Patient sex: M
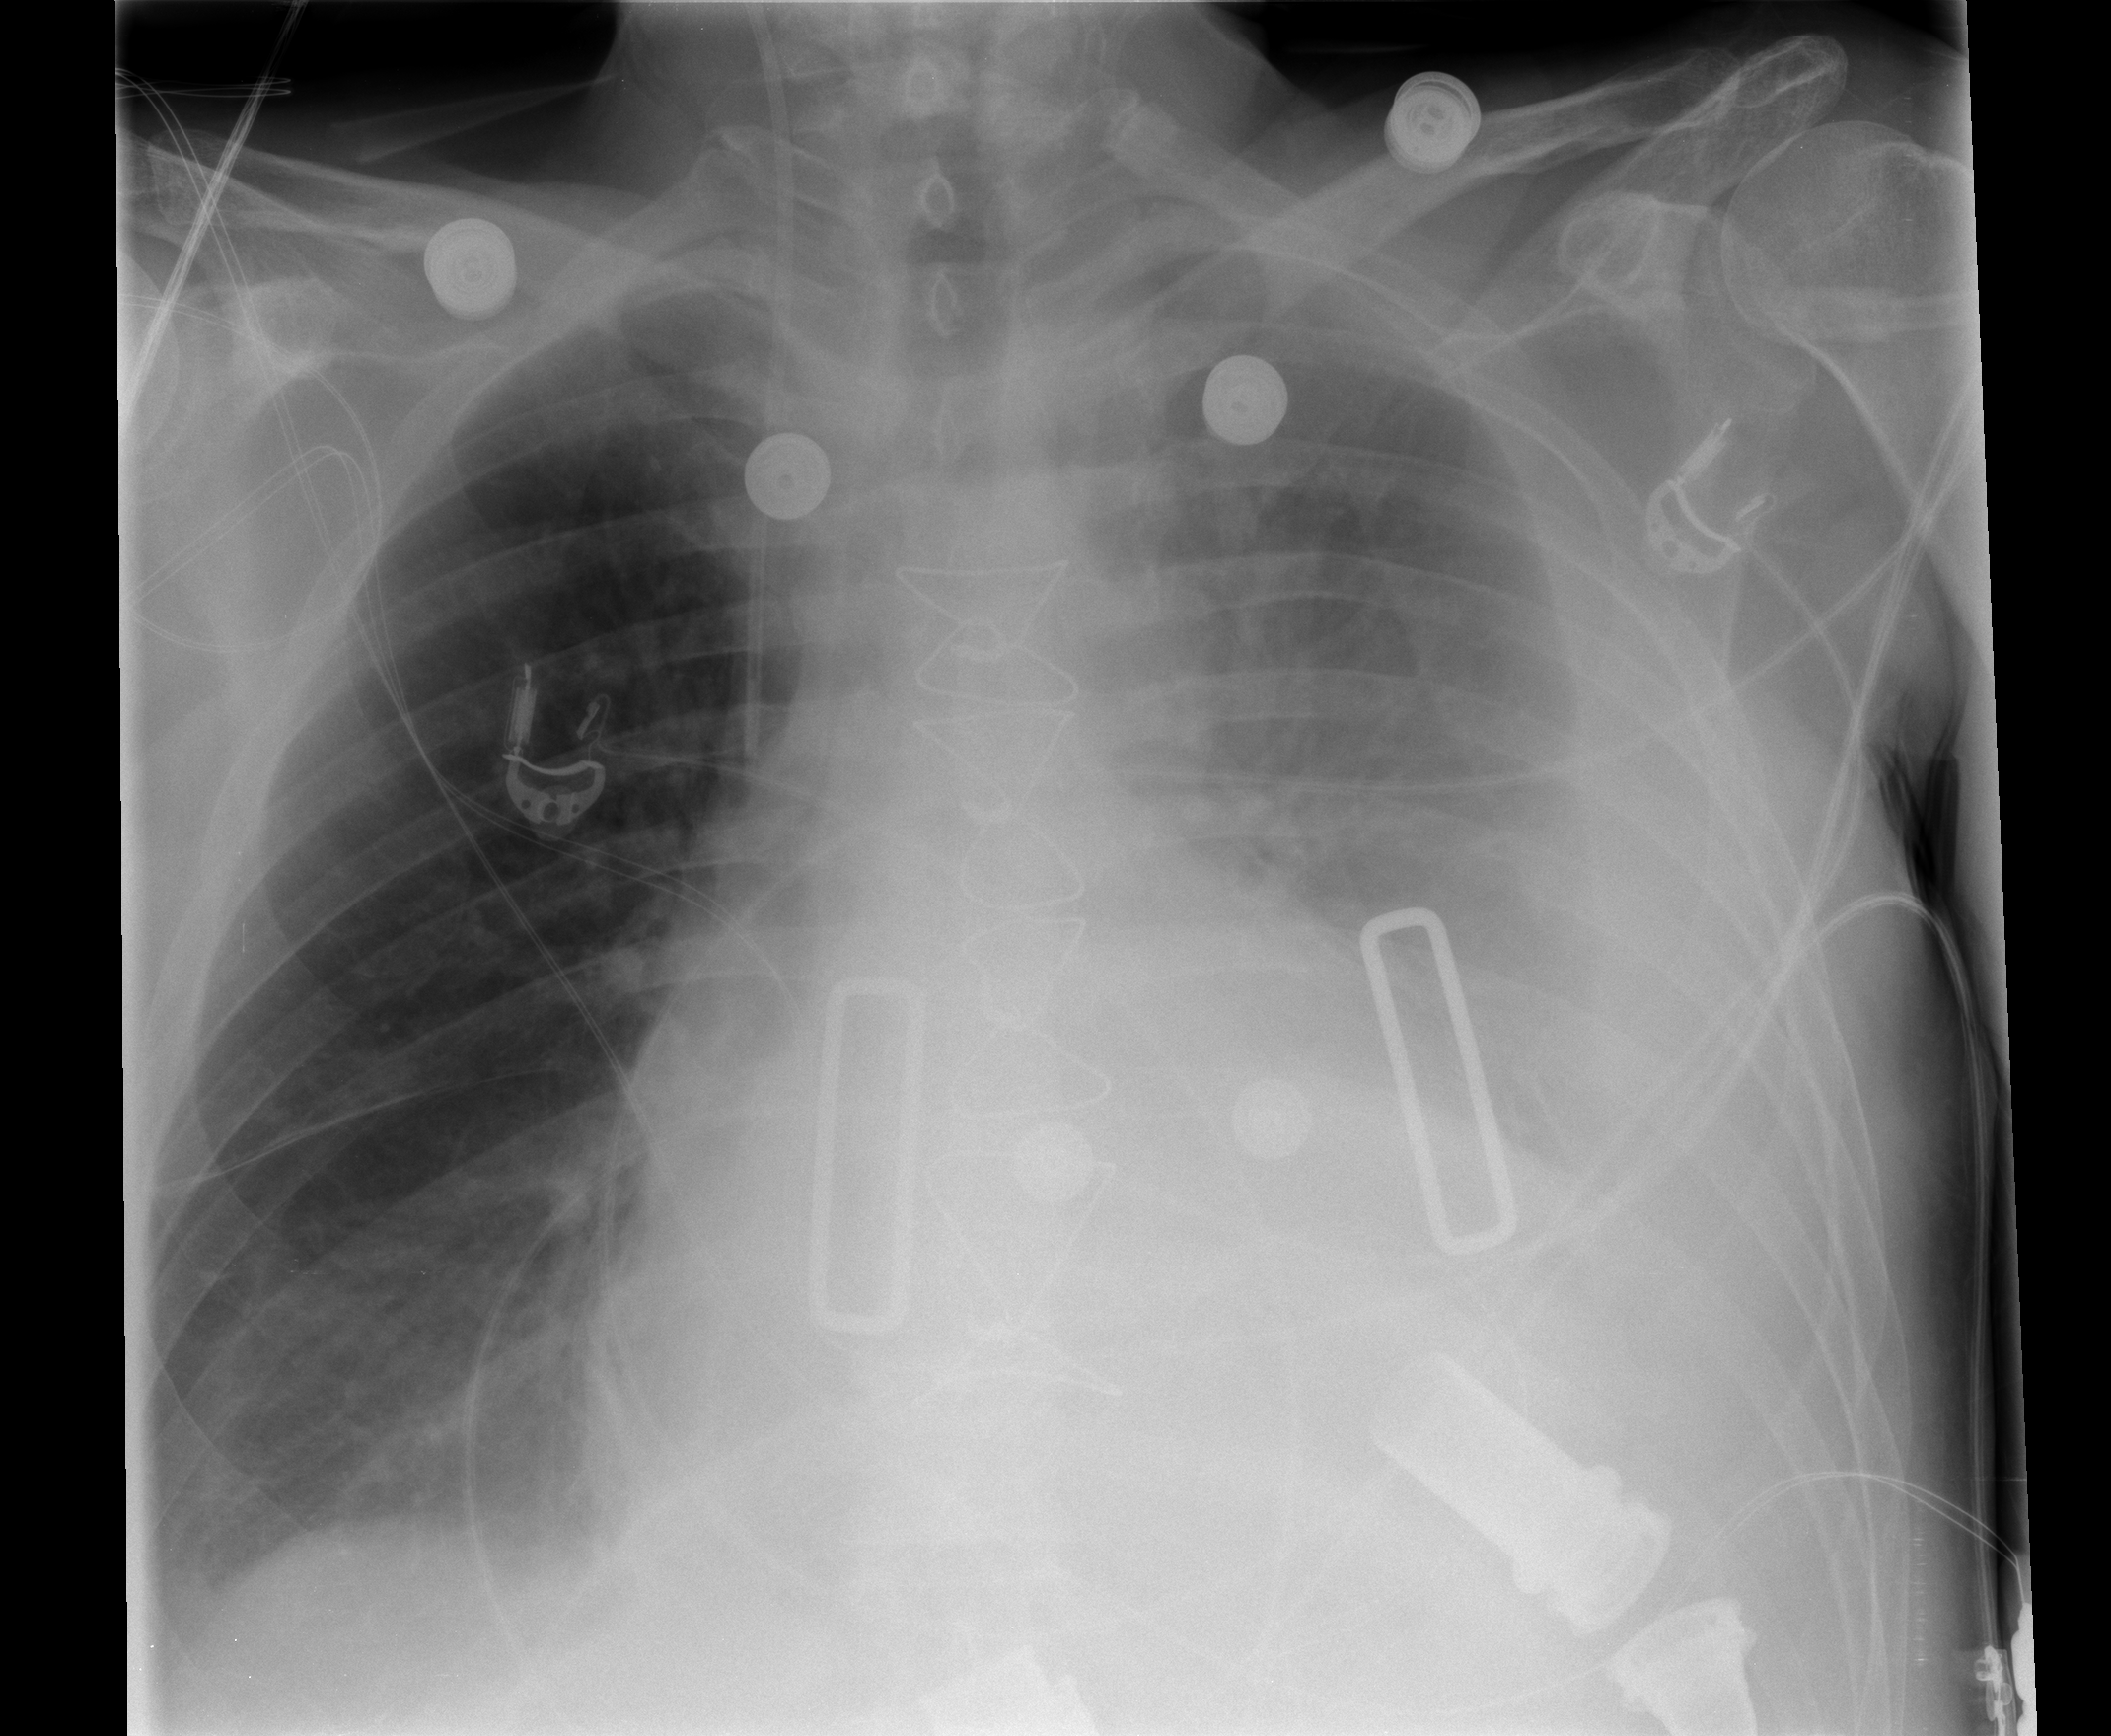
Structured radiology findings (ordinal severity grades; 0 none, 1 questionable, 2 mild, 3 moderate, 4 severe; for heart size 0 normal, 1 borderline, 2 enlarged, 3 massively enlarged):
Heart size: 0
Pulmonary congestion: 0
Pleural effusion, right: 2
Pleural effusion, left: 3
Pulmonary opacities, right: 0
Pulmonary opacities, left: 0
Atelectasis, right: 2
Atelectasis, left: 1